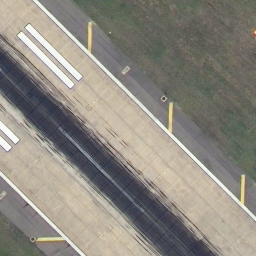
Label: runway